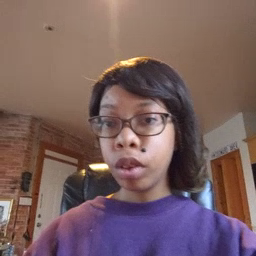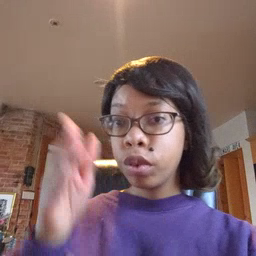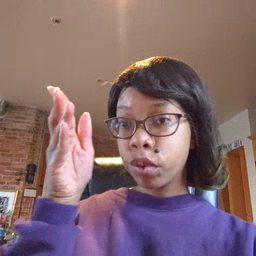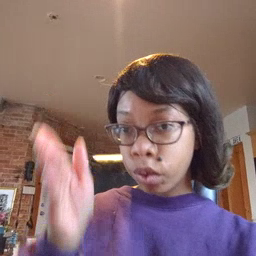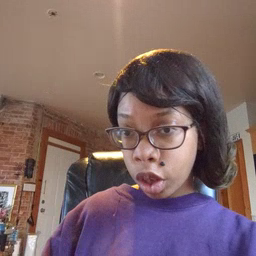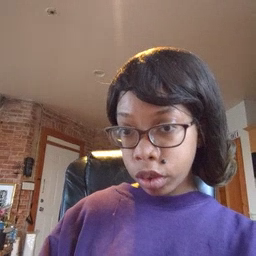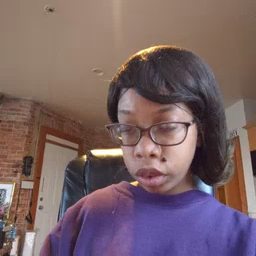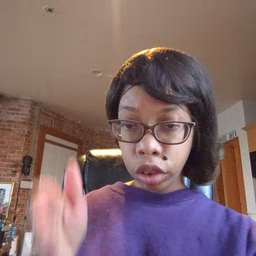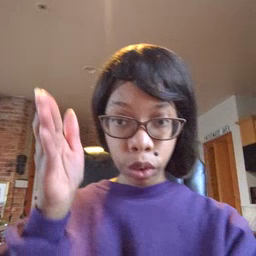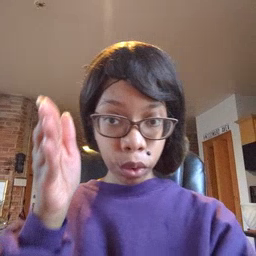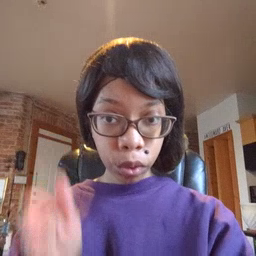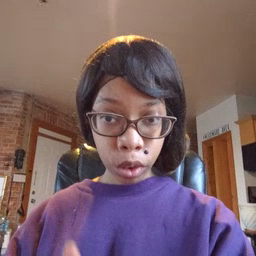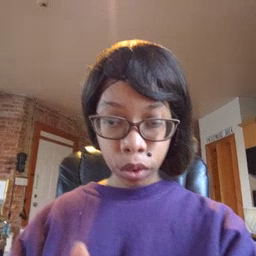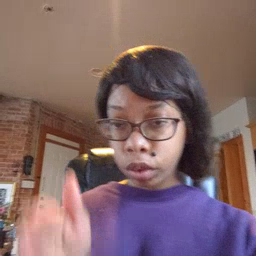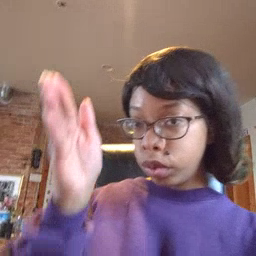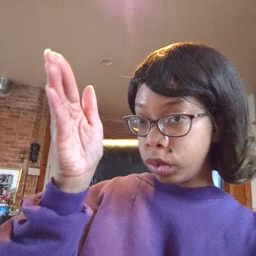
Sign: person